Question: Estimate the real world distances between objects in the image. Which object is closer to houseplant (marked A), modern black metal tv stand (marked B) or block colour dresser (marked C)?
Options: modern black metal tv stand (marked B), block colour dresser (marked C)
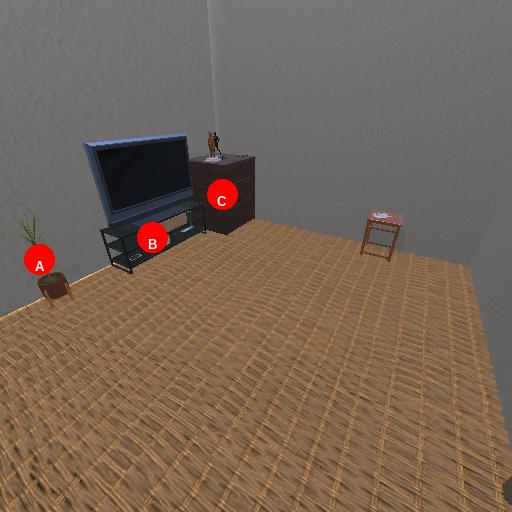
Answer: modern black metal tv stand (marked B)